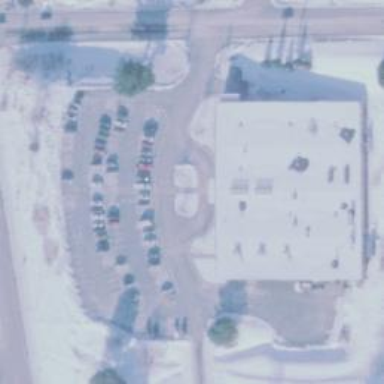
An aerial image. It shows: Parking space.